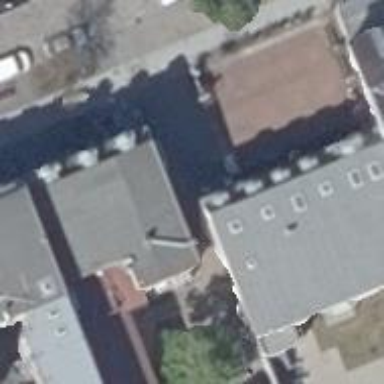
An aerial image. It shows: Black slate roof with saltbox shape on apartment building.